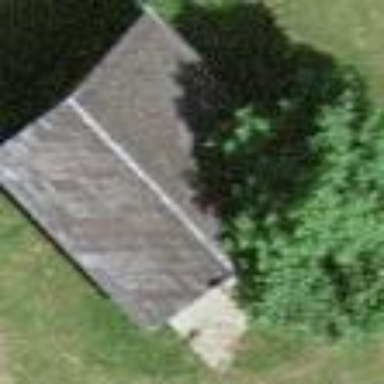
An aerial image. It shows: Building with gabled roof.